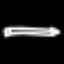
Label: pencil